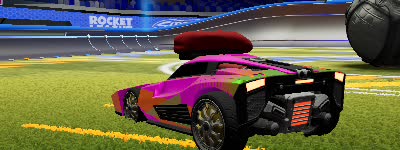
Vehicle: breakout